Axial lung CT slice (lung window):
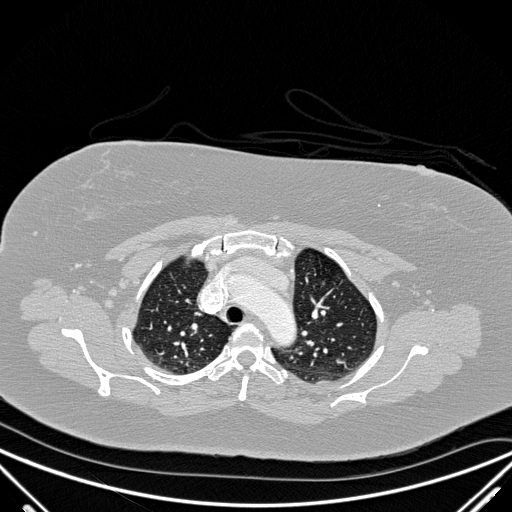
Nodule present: yes
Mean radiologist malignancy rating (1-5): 2.5